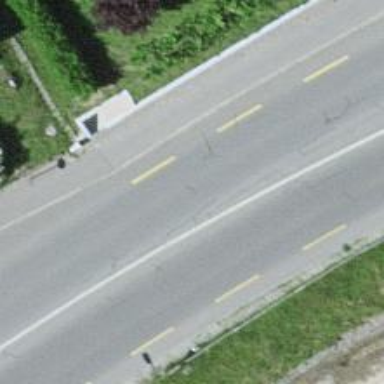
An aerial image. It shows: Primary highway with asphalt surface and designated lane for cyclists.